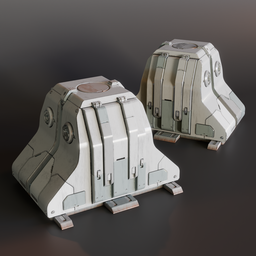
Label: mechanical